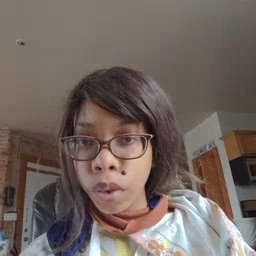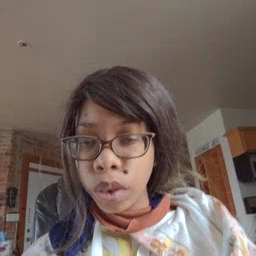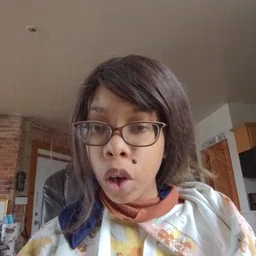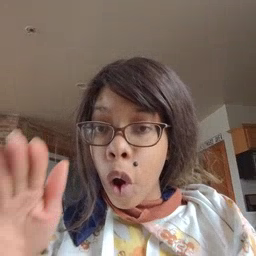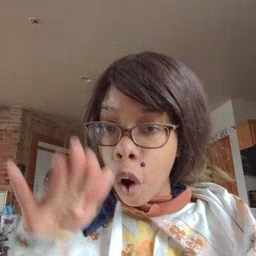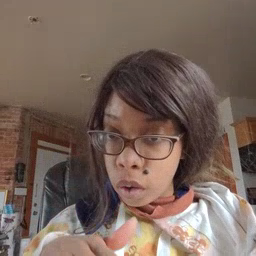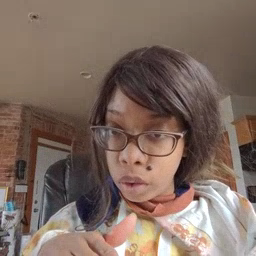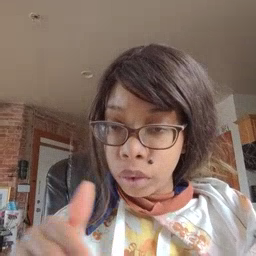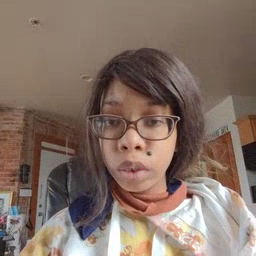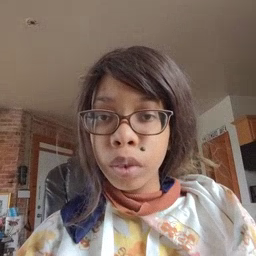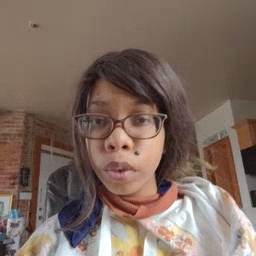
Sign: on